Question: I have a problem with css/html that I am finding hard to solve. Lets say we have a link and a h2 inside it such that it looks like below

The code is as below:
'''
<a href="newLink"><h2>This can be one line or two lines or three..</h2></a>
'''
I need the lines align bottom as below...Also please note that the text is centered too as well as on the bottom. How to do this?
'''
Andis AGC Clipper Single
Andis AGC 2 Speed Clipper Speed
'''
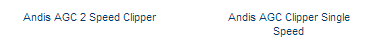
Answer: HTML
'''
<div>
<h2>one line</h2>
<h2 align=center>This can be one line or two lines or three..</h2>
</div>
'''
CSS
'''
div{background:grey; width:100%}
h2{
font-size:20px;
color:white; width:49%;
display:inline-block
}
'''
Edited the Sowmya demo for center align.